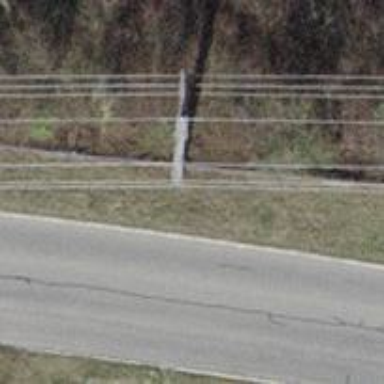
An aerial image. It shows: Power pole.